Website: crate-barrel
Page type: account-dashboard
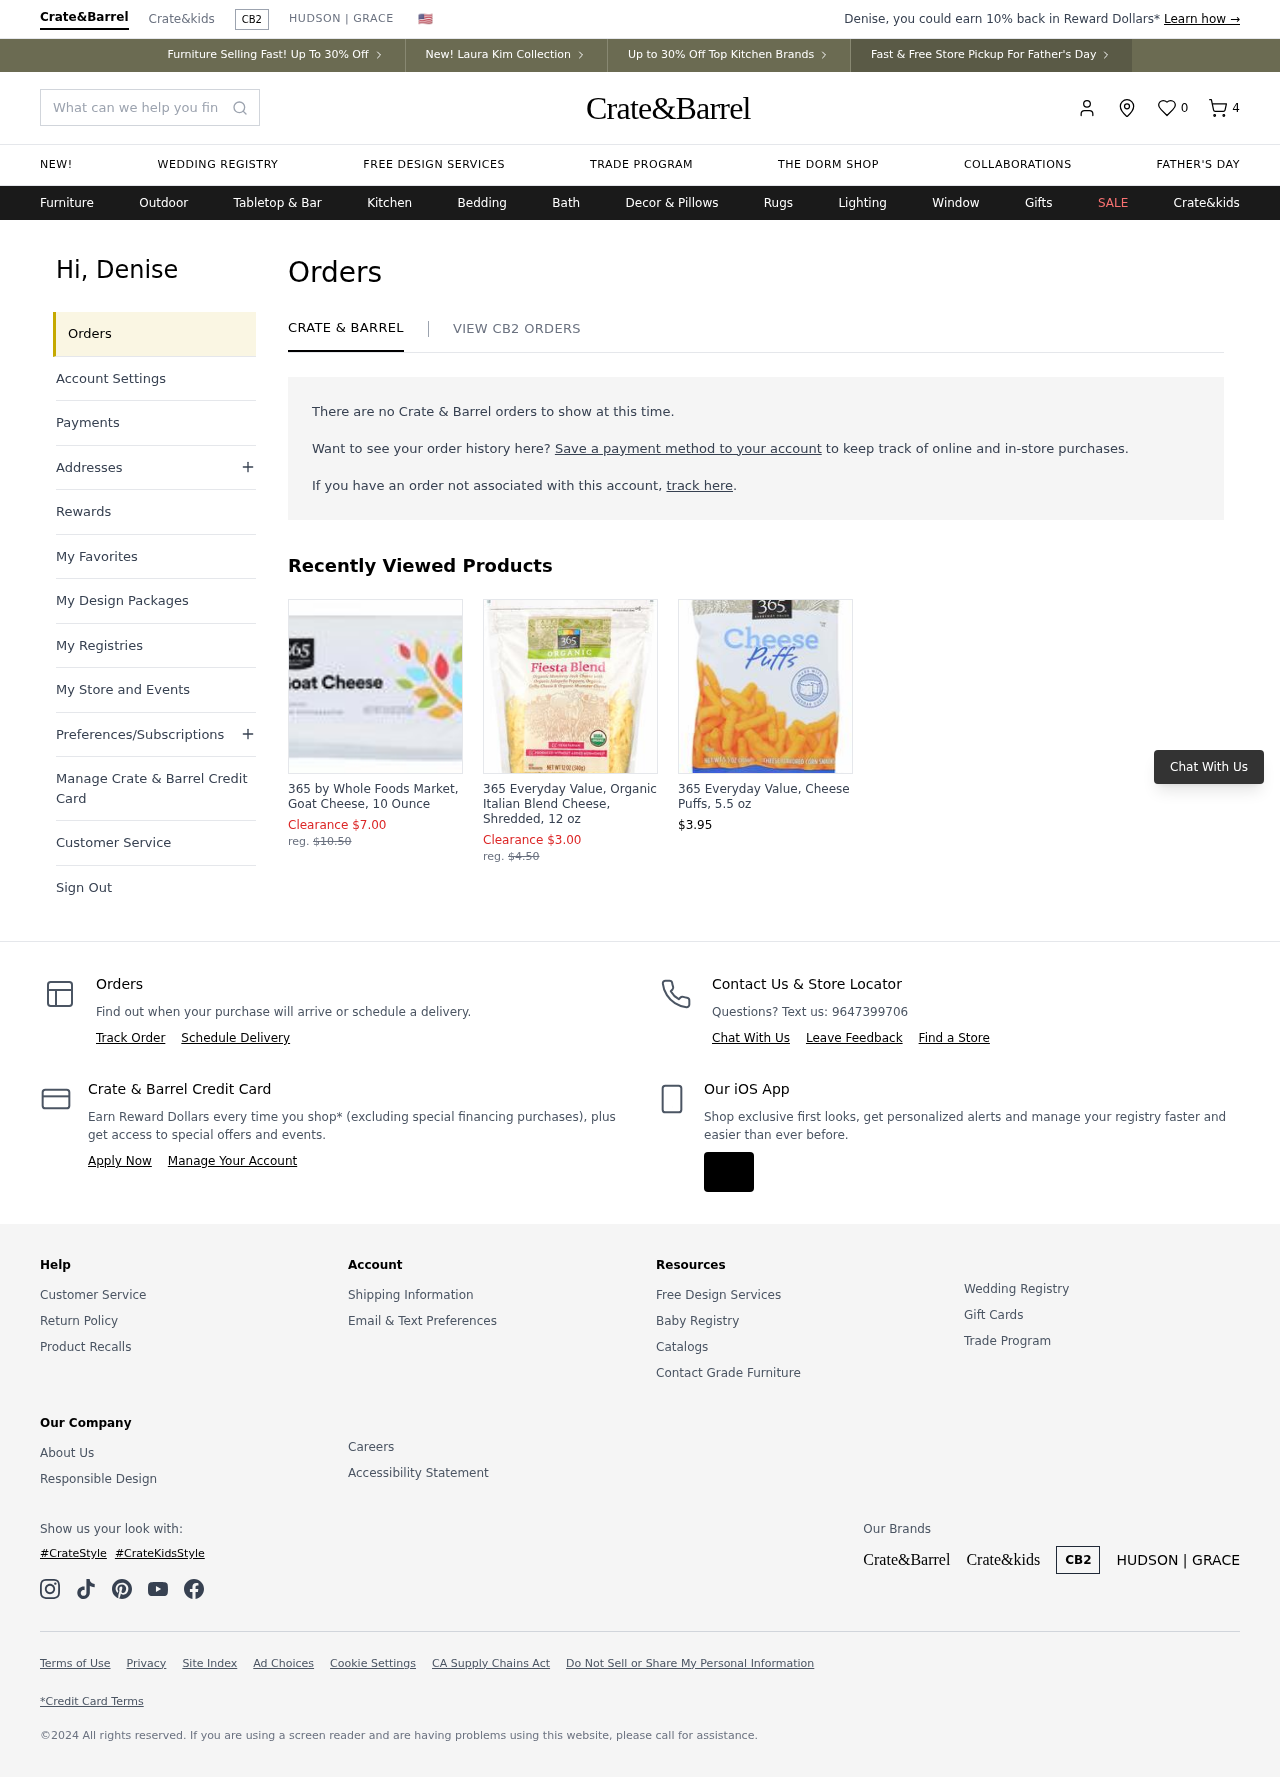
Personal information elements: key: PII_FIRSTNAME
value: Denise
Product elements: key: PRODUCT1_NAME
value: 365 by Whole Foods Market, Goat Cheese, 10 Ounce
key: PRODUCT1_PRICE
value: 7
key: PRODUCT2_NAME
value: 365 Everyday Value, Organic Italian Blend Cheese, Shredded, 12 oz
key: PRODUCT2_PRICE
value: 3
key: PRODUCT3_NAME
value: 365 Everyday Value, Cheese Puffs, 5.5 oz
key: PRODUCT3_PRICE
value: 3.95
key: PRODUCT1_ORIGINAL_PRICE
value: $10.50
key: PRODUCT2_ORIGINAL_PRICE
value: $4.50
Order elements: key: ORDER_NUM_ITEMS
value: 4
Search elements: key: HEADER_SEARCH
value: What can we help you find?
Other elements: key: FAVORITES_COUNT
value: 0